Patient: sex M, age 64
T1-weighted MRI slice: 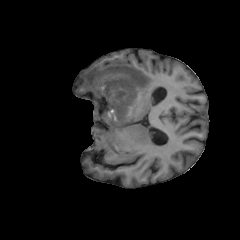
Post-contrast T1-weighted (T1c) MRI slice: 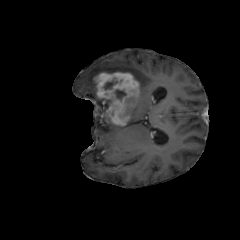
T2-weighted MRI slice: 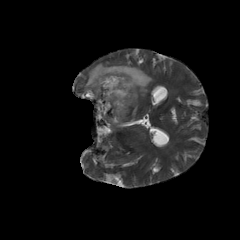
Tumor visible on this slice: yes
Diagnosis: Glioblastoma, IDH-wildtype
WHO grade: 4